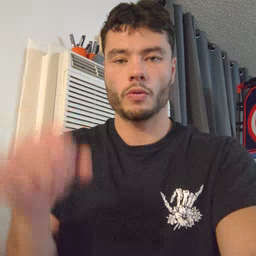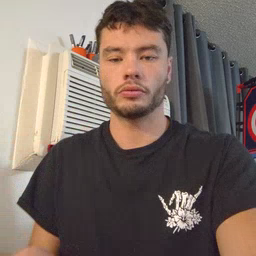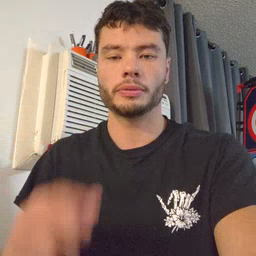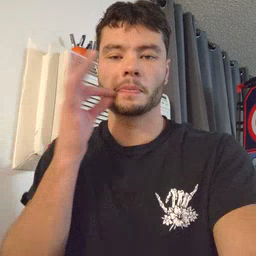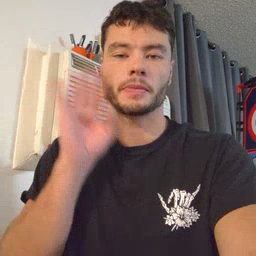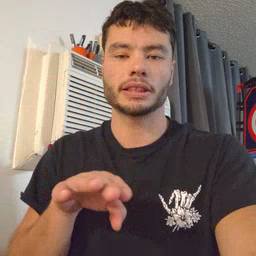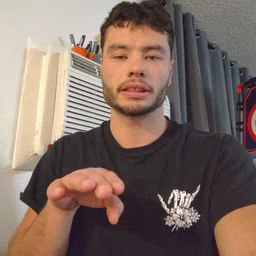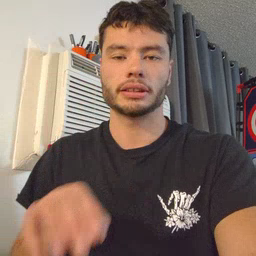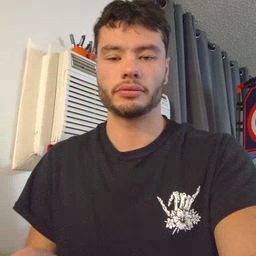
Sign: bee